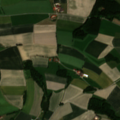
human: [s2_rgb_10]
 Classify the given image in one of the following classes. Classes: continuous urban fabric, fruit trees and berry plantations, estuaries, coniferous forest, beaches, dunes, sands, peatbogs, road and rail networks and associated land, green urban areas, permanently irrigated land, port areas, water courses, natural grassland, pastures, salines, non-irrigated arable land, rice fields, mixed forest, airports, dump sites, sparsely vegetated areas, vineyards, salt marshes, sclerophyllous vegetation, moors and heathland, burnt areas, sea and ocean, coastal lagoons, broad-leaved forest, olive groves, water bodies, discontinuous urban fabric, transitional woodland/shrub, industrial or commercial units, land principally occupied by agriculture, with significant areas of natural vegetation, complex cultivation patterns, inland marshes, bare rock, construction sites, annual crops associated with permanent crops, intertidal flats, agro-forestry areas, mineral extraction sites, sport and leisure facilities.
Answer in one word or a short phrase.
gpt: non-irrigated arable land, pastures, land principally occupied by agriculture, with significant areas of natural vegetation